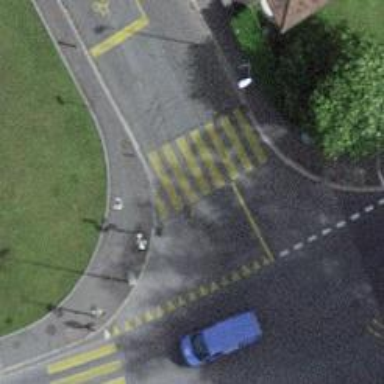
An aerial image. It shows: Zebra crossing controlled by traffic signals.